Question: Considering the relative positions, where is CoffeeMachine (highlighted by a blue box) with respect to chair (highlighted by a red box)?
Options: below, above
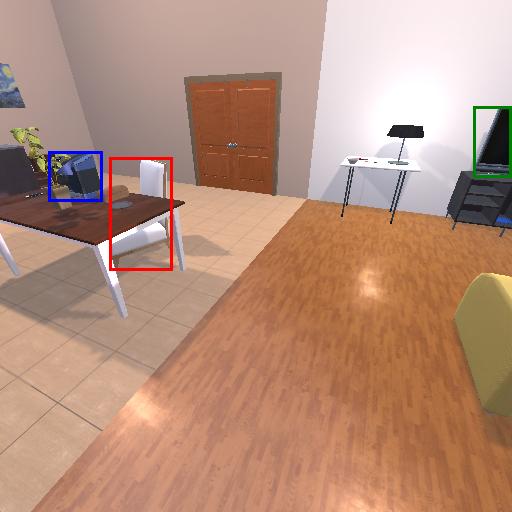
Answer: below